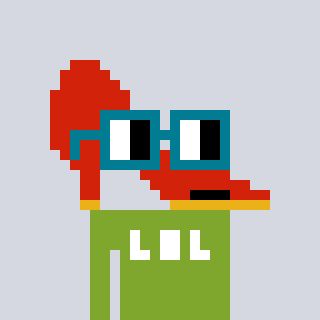
a pixel art character with square dark green glasses, a highheel-shaped head and a slimegreen-colored body on a cool background